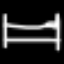
Label: bed